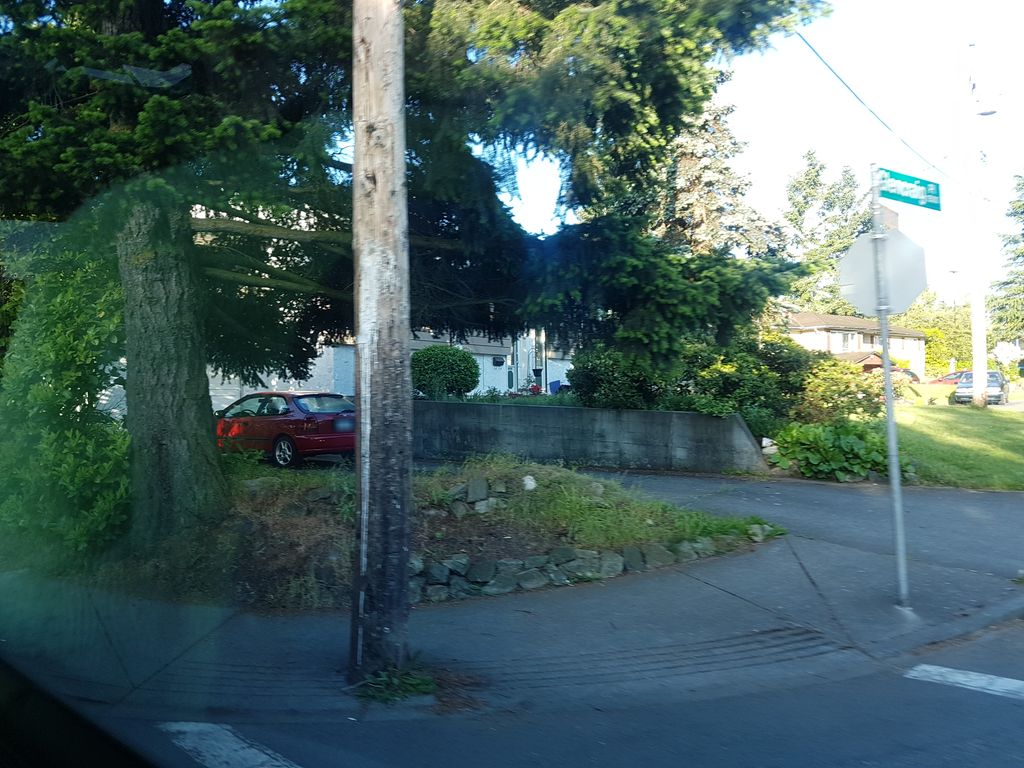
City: victoria